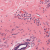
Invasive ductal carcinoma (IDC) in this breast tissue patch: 0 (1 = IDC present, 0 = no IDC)